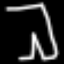
Label: pants